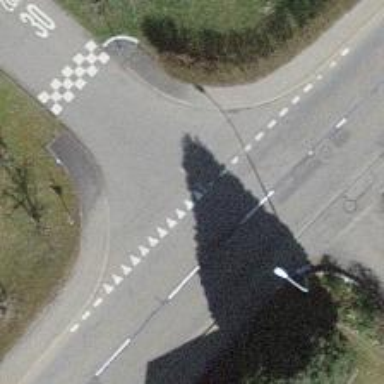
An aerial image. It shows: Road with "give way" sign.